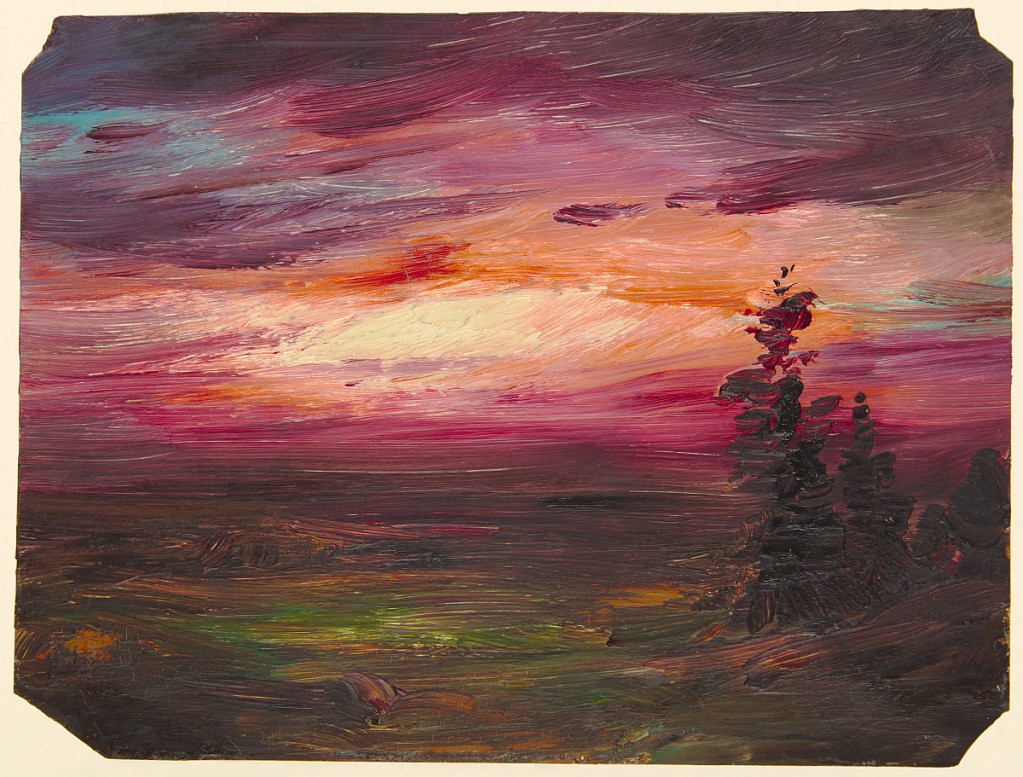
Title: Evening Twilight
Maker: Frederic Edwin Church, American, 1826–1900
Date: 1850–70
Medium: Brush and oil on paperboard
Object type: Drawing
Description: Landscape sketch showing loosely rendered view of a vivid pink and magenta sunset, likely over the Hudson River Valley. A group of evergreens frame the scene in the foreground right, while a rolling green and brown landscape extends into the background. The clouds above are expressively and loosely articulated in bright shades of purple, pink, and gold. Potentially depicts a sunrise from an elevated point.